You are looking at the unprocessed time series of a bearing vibration snapshot. Determine the bearing's health state. Answer with exactly one of: normal, inner_race, outer_race, ball.
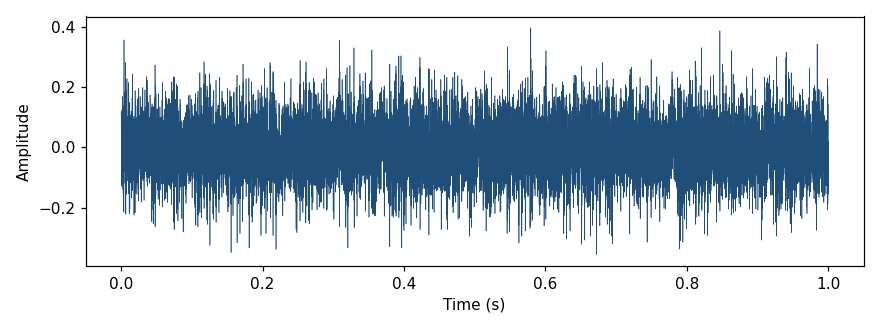
Answer: outer_race